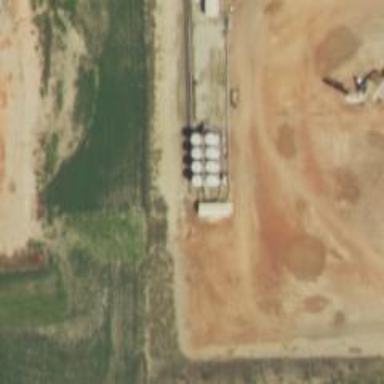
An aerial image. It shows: Storage tank that is man-made.